Question: I want to show the curve at the bottom right side of my tabs. So how can it be done? Below is the code I have used for XML and Java files.
'''
<?xml version="1.0" encoding="utf-8"?>
<TabHost xmlns:android="http://schemas.android.com/apk/res/android"
android:id="@android:id/tabhost"
android:layout_width="fill_parent"
android:layout_height="fill_parent">
<LinearLayout
android:orientation="vertical"
android:layout_width="fill_parent"
android:layout_height="fill_parent">
<TabWidget
android:id="@android:id/tabs"
android:layout_width="fill_parent"
android:layout_height="wrap_content"/>
<FrameLayout
android:id="@android:id/tabcontent"
android:layout_width="fill_parent"
android:layout_height="fill_parent"/>
</LinearLayout>
</TabHost>
'''
'''
<?xml version="1.0" encoding="UTF-8"?>
<selector xmlns:android="http://schemas.android.com/apk/res/android">
<!-- When selected, use grey -->
<item android:drawable="@drawable/ic_tab_artists_white"
android:state_selected="true"
android:state_pressed="false" />
<!-- When not selected, use white-->
<item android:drawable="@drawable/ic_tab_artists_grey" />
</selector>
'''
'''
Resources res = getResources();
final TabHost MainTabHost = getTabHost();
TabHost.TabSpec spec;
Intent intent;
MainTabHost.getTabWidget().setStripEnabled(false);
//call calendar Activity class
intent = new Intent().setClass(this, CalendarForm.class);
intent.addFlags(Intent.FLAG_ACTIVITY_CLEAR_TOP);
spec = MainTabHost.newTabSpec(res.getString(R.string.text_tabHost1)).setIndicator("Calendar",
res.getDrawable(R.drawable.calendar_ic)).setContent(intent);
MainTabHost.addTab(spec);
//call History Activity class
intent = new Intent().setClass(this, HistoryForm.class);
intent.addFlags(Intent.FLAG_ACTIVITY_CLEAR_TOP);
spec = MainTabHost.newTabSpec(res.getString(R.string.text_tabHost2)).setIndicator("History",
res.getDrawable(R.drawable.calendar_ic)).setContent(intent);
MainTabHost.addTab(spec);
//call Statistic Activity class
intent = new Intent().setClass(this, StatisticForm.class);
intent.addFlags(Intent.FLAG_ACTIVITY_CLEAR_TOP);
spec = MainTabHost.newTabSpec(res.getString(R.string.text_tabHost3)).setIndicator("Statistic",
res.getDrawable(R.drawable.calendar_ic)).setContent(intent);
MainTabHost.addTab(spec);
//setbackground Style of tabHost
MainTabHost.setCurrentTab(0);
MainTabHost.getTabWidget().setWeightSum(3);
final TabWidget tabHost=getTabWidget();
MainTabHost.setBackgroundResource(R.drawable.back_image);
for (int j = 0; j < MainTabHost.getTabWidget().getChildCount(); j++)
{
((TextView)tabHost.getChildAt(j).findViewById(android.R.id.title)).setTextColor(Color.parseColor("#FFFFFF"));
((TextView)tabHost.getChildAt(j).findViewById(android.R.id.title)).setTextSize(16);
}
'''

This is what I got. Here, tabs are square. Now I want my tabs curve at the bottom right side
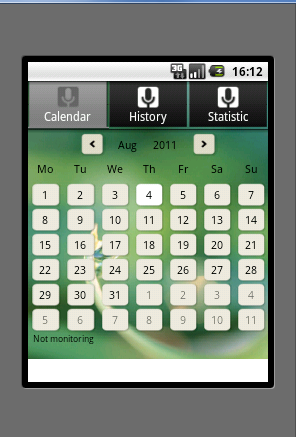
Answer: Check the question below u can get an idea.
<URL>.
And also another solution is setting an image with round corners over the tab, I know, cheesy solution but works.
'''
tab = tabs.newTabSpec("tab_Busquedas");
tab.setContent(new Intent().setClassName("com.grapp", "com.grapp.homes").putExtras(bundle));
tab.setIndicator(null,null);
tabs.addTab(tab);
//here you set the image with rounded corners over the tab.
tabs.getTabWidget().getChildAt(0).setBackgroundResource(R.drawable.mytab_roundedcorners);
'''
'R.drawable.mytab_roundedcorners' will be a selector.
Put the code
'''
<?xml version="1.0" encoding="utf-8"?>
<shape xmlns:android="http://schemas.android.com/apk/res/android"
android:shape="rectangle">
<corners android:bottomLeftRadius="0dp"
android:bottomRightRadius="0dp"
android:topLeftRadius="5dp"
android:topRightRadius="5dp" />
</shape>
'''
In the xml file in the drawable folder. Then use the xml file as the background for the tab. It will be a rounded corner.